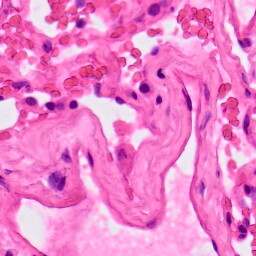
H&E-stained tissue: Lung